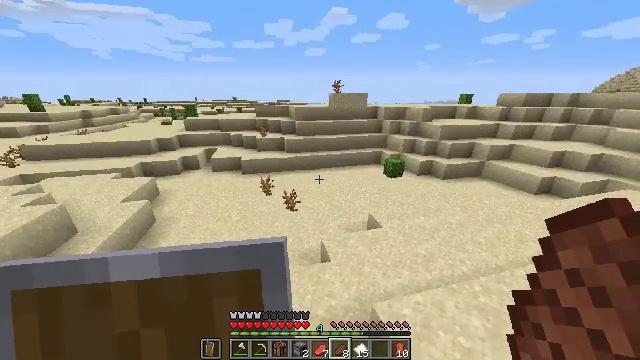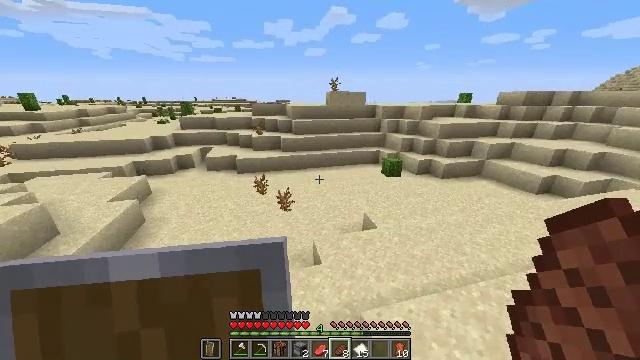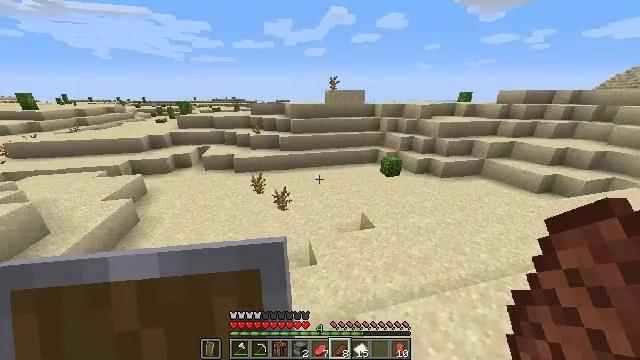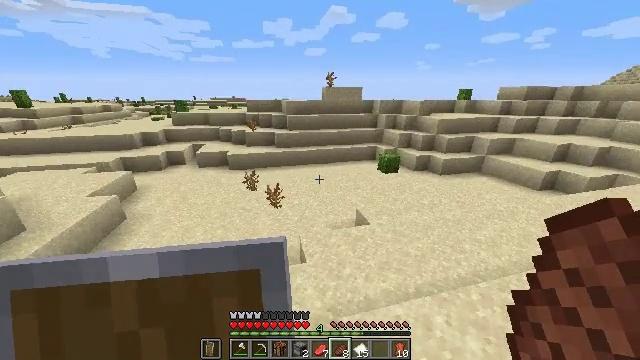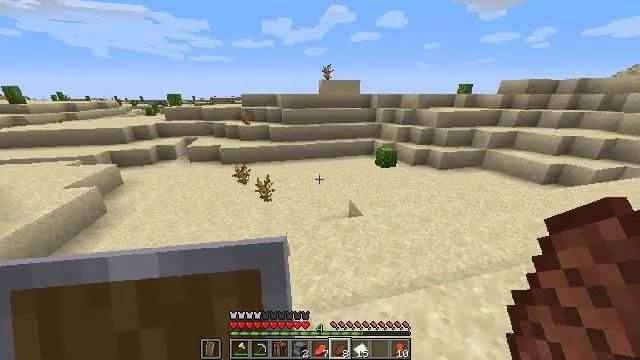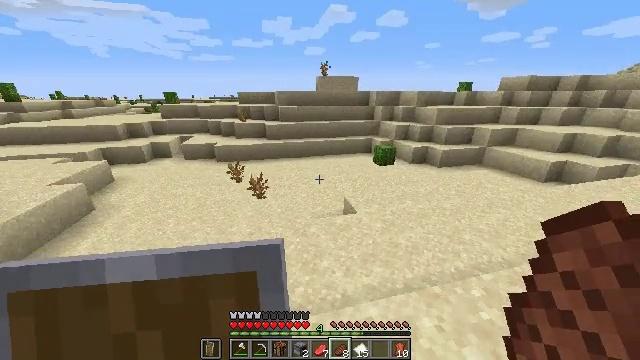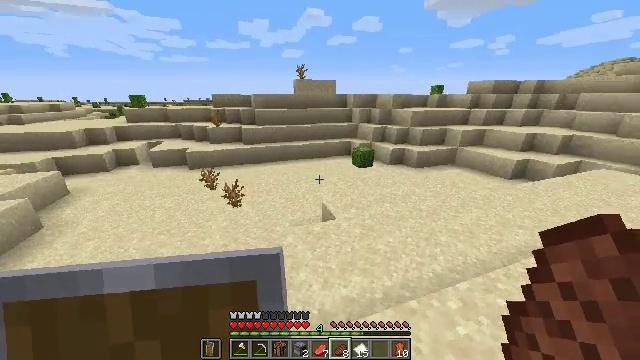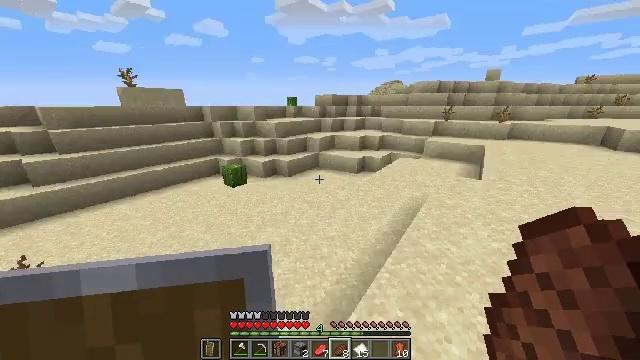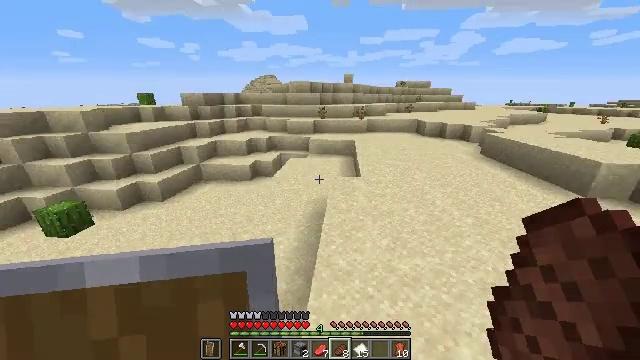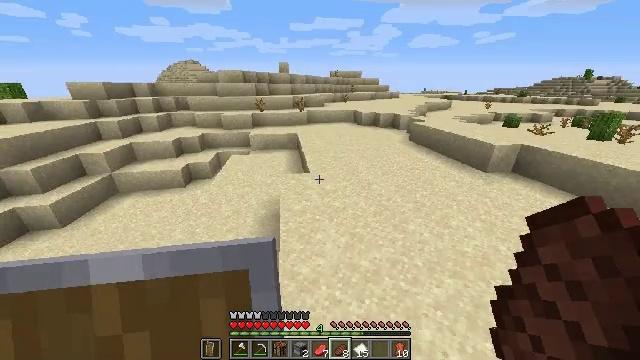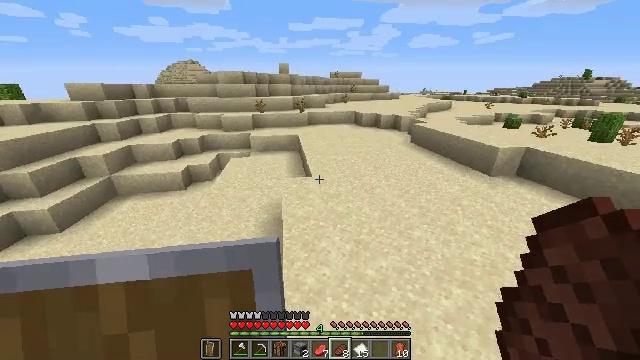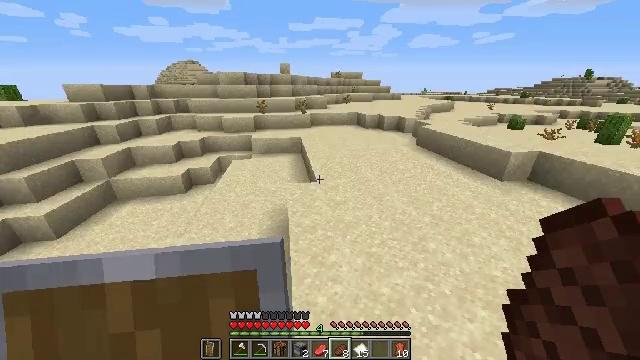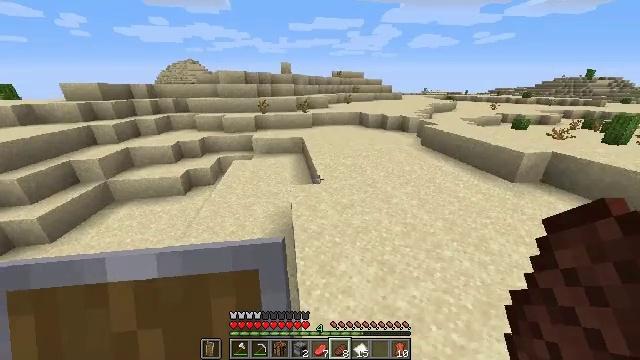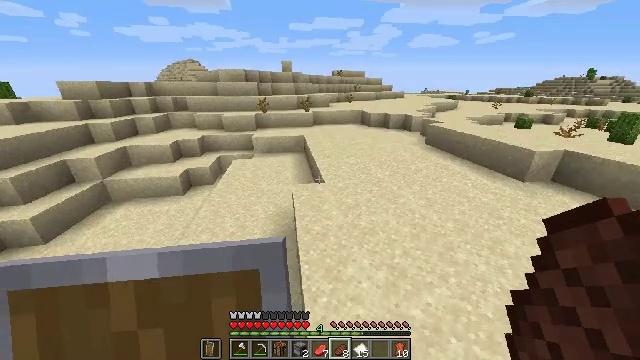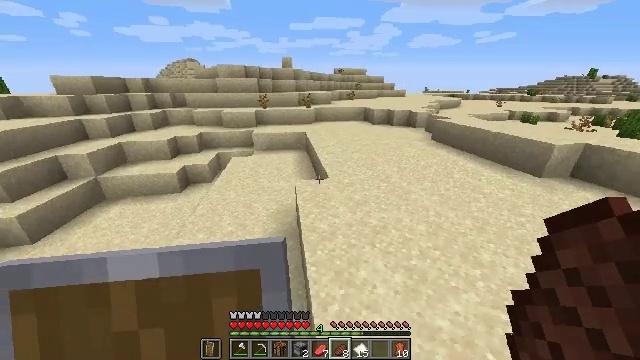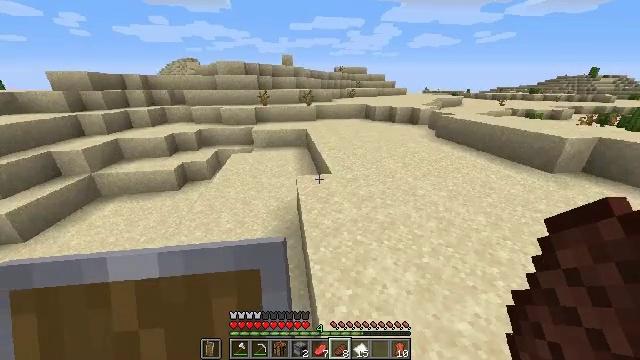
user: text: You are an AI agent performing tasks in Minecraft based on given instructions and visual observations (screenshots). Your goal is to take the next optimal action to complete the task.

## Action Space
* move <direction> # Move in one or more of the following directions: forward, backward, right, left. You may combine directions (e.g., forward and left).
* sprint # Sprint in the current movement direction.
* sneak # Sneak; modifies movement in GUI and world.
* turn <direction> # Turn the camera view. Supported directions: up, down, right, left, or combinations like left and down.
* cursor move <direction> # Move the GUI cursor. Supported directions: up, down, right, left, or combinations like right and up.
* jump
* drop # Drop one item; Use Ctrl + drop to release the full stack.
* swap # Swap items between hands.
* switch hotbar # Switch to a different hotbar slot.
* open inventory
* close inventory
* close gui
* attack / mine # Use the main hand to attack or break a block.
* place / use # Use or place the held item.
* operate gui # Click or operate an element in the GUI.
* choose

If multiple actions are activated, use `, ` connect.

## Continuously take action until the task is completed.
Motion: motion action
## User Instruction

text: Left click to mine the dead bush.
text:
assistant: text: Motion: move forward and move right, sprint, jump
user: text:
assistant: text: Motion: move forward and move right, sprint, jump
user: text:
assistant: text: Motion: move forward and move right, sprint, jump
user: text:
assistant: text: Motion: move forward and move right, sprint, jump
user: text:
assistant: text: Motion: move forward and move right, sprint, jump
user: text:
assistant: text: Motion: move forward and move right, sprint, turn right, jump
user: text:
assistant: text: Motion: move forward and move right, sprint, turn right and up, jump
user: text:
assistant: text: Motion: move forward and move right, sprint, turn right and down, jump
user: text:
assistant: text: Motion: move forward and move right, sprint, turn right and down, jump
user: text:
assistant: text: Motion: move forward and move right, sprint, jump
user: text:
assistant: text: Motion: move forward, sprint, jump
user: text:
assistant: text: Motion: move forward, sprint, jump
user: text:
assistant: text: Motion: move forward, sprint, jump
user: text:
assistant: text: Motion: move forward, sprint, jump
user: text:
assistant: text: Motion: move forward, sprint, jump
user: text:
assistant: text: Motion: move forward, sprint, jump
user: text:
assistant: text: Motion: move forward, sprint, jump
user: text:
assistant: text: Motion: move forward, sprint, jump
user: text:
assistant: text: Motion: move forward, sprint, jump
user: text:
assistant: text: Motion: move forward, sprint, jump
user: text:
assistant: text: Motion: move forward, sprint, jump
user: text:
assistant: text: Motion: move forward, sprint, jump
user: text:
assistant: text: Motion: move forward, sprint, jump
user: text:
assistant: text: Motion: move forward, sprint, jump
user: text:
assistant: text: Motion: move forward, sprint, turn right and up, jump
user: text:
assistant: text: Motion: move forward, sprint, turn right and up, jump
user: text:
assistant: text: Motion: move forward, sprint, turn right, jump
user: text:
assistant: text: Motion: move forward, sprint, jump
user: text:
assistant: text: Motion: move forward, sprint, jump
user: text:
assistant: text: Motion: move forward, sprint, jump